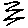
Label: zigzag